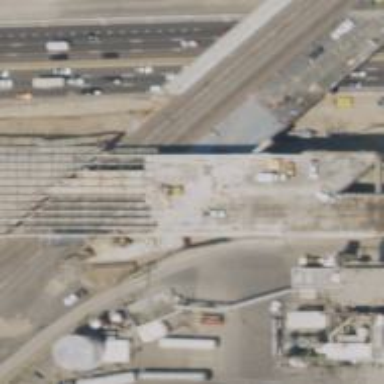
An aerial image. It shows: Railway bridge leading to rail yard.